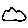
Label: cloud